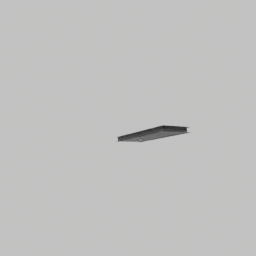
Label: architecture